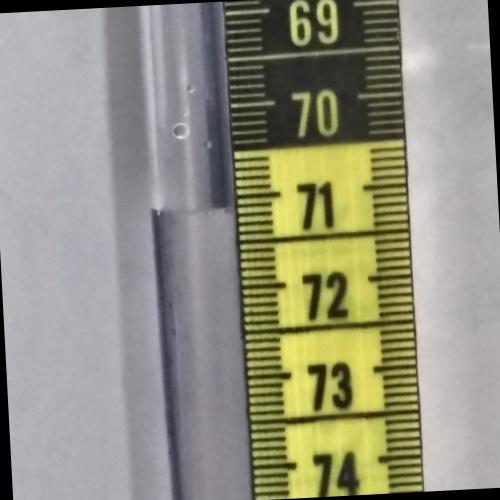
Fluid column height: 71.1 cm